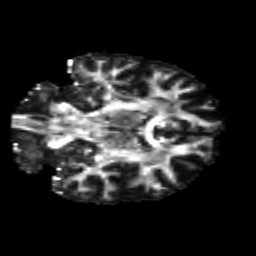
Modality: FA
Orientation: coronal
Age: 30
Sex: female
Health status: healthy
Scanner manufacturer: siemens
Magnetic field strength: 3 T
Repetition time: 8.6 s
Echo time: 0.095 s